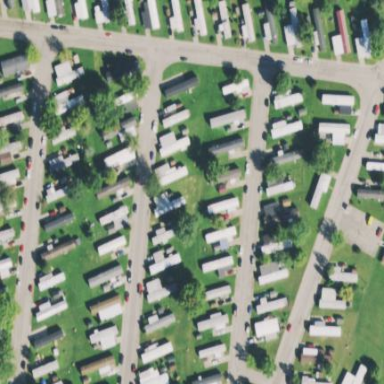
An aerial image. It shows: Residential area with trailer park.